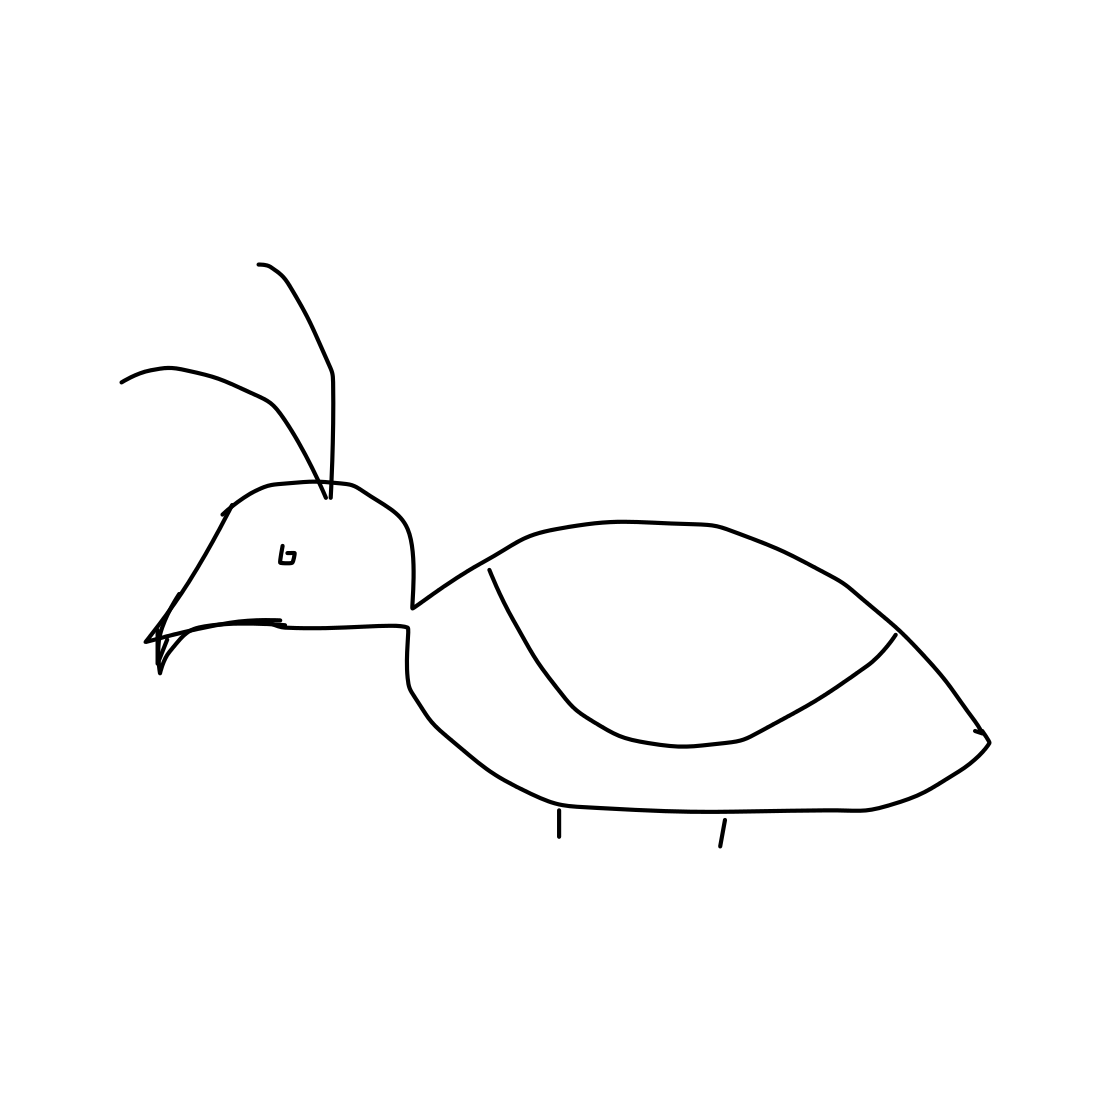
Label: ant